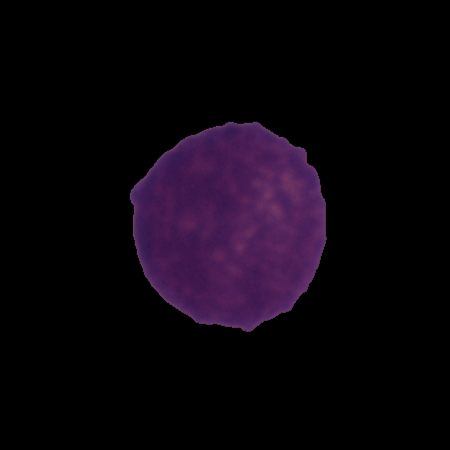
Label: healthy